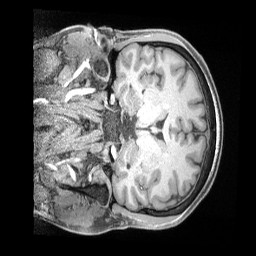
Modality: T1w
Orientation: coronal
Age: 35
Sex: male
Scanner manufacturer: siemens
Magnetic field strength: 3 T
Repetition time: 2 s
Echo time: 0.00211 s